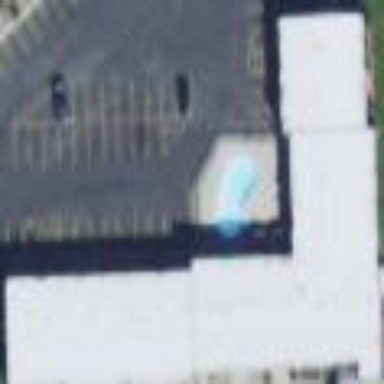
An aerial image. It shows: Motel building.